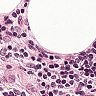
Metastatic tissue present: no